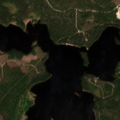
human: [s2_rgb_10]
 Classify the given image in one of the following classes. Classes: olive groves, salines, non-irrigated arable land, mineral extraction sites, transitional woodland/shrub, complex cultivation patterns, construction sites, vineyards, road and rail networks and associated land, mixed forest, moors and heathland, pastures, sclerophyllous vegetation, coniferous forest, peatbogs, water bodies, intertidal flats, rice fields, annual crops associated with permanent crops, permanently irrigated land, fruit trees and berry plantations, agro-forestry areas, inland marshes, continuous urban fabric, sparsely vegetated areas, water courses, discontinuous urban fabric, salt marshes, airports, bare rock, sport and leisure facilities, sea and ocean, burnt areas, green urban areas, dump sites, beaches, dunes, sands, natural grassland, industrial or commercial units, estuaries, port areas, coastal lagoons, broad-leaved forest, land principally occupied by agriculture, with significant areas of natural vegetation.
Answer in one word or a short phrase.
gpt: coniferous forest, transitional woodland/shrub, water bodies